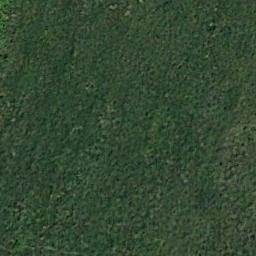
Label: meadow